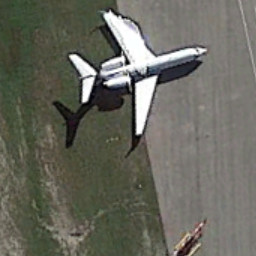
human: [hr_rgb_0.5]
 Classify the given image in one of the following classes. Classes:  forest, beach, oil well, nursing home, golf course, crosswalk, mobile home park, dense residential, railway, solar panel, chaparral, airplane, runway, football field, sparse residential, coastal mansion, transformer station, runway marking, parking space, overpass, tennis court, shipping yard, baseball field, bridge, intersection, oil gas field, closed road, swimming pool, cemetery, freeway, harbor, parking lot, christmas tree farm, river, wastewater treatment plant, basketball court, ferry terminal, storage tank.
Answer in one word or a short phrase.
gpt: airplane